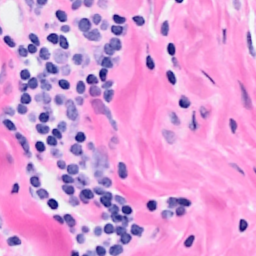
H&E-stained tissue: Breast